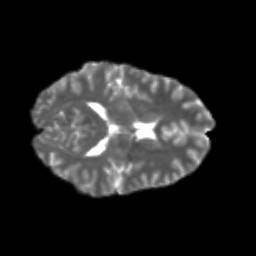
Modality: T2w
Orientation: axial
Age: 25
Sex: female
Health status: healthy
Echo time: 0.074 s